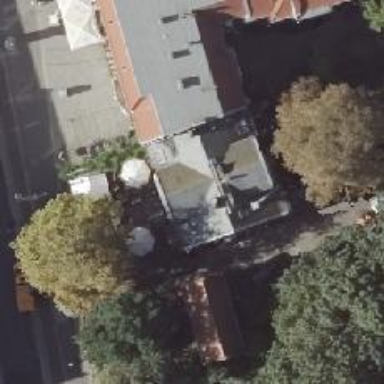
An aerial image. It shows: Bar and brewery.